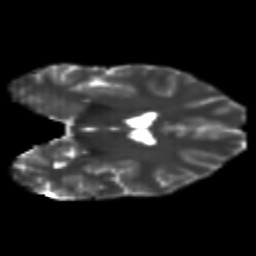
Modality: T2w
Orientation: coronal
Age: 21
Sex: female
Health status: healthy
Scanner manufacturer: philips
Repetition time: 7.385 s
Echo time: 0.08599 s